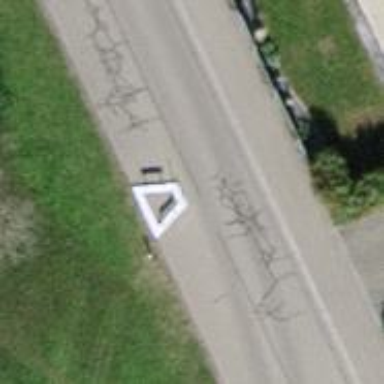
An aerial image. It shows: Traffic calming feature called choker.